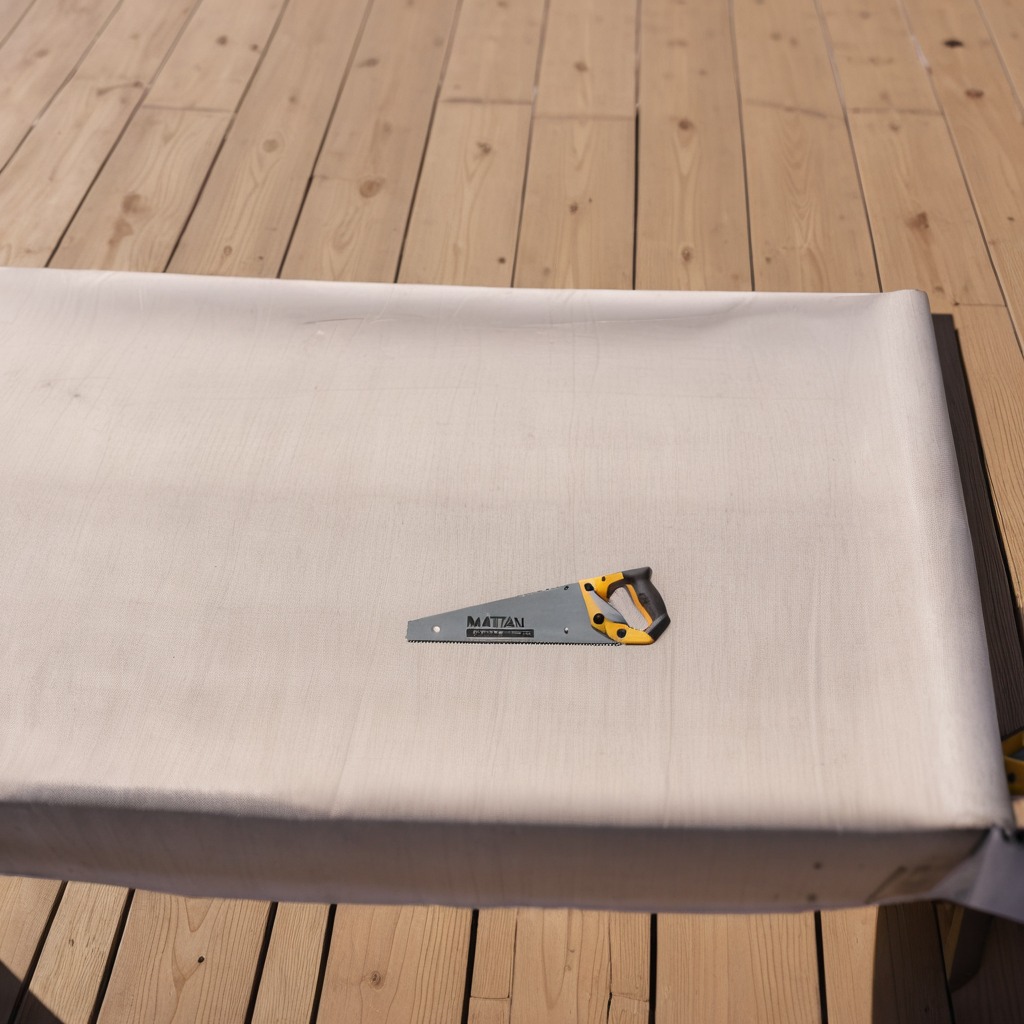
A handheld metal saw is lying on the wooden table.